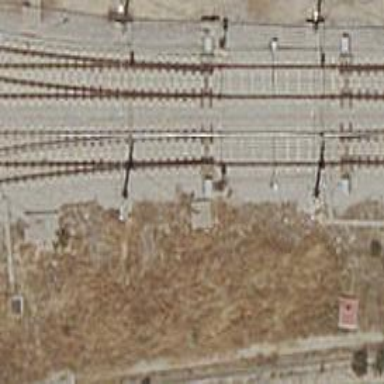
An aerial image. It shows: Railway switch.